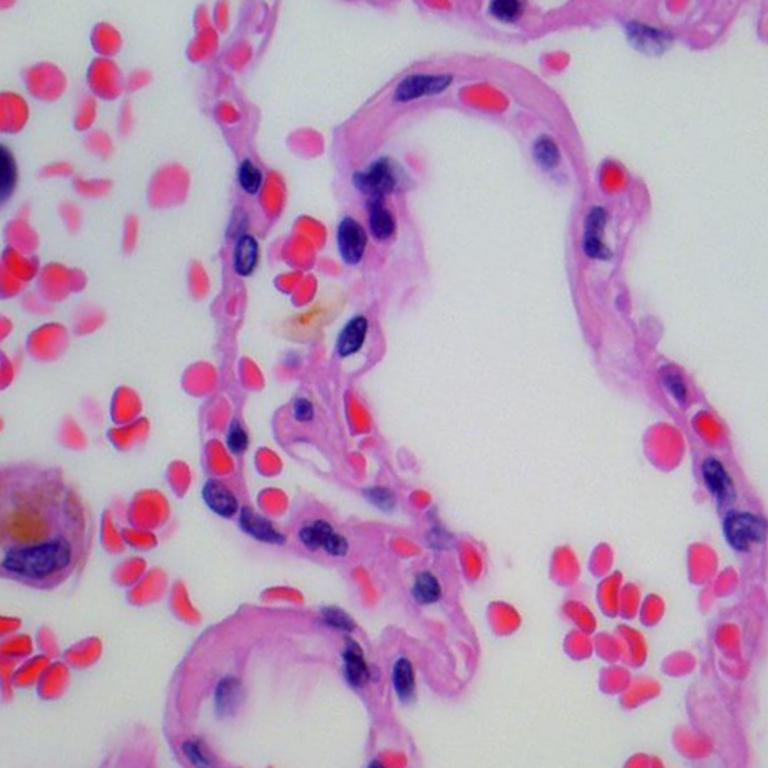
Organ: lung
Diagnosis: benign